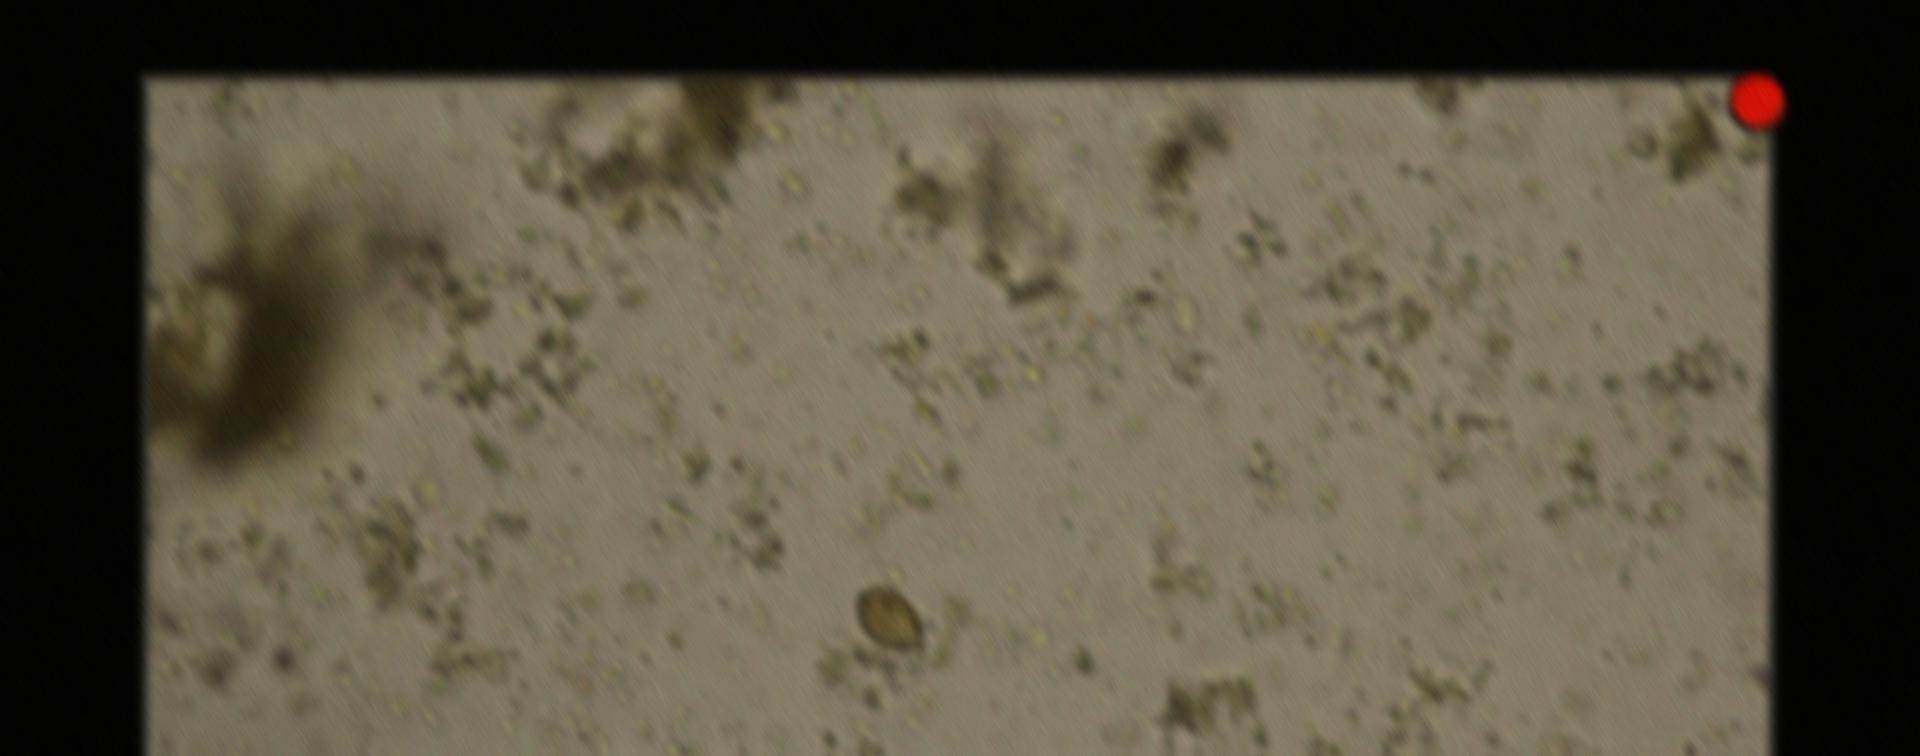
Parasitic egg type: Opisthorchis viverrine